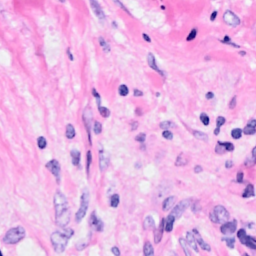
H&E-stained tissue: Breast